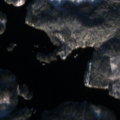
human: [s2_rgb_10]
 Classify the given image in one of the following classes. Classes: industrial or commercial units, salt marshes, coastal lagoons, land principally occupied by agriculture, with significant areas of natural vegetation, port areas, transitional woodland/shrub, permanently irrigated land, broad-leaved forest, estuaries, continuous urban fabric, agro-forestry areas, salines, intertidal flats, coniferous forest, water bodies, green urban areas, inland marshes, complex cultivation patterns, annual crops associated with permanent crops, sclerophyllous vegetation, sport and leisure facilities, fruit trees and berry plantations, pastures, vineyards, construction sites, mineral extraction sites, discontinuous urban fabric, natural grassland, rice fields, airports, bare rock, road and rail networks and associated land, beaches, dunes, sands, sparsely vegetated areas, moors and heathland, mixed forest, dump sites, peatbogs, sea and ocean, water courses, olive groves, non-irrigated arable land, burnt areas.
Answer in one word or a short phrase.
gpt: broad-leaved forest, coniferous forest, mixed forest, water bodies